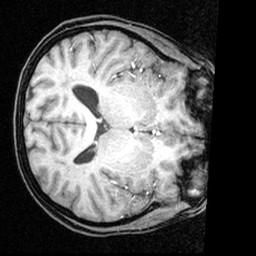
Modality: T1w
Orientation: axial
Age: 22
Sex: female